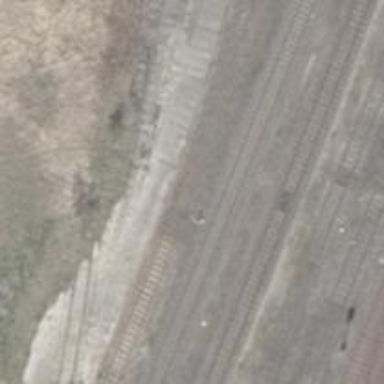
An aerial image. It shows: Railway switch.